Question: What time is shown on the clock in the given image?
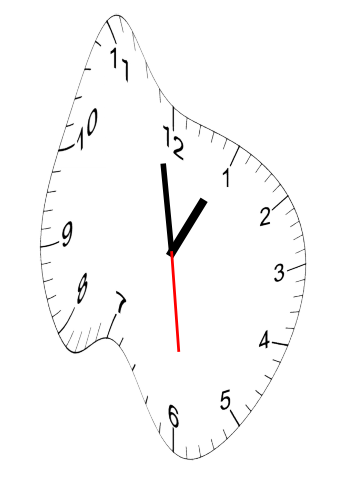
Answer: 12:58:29